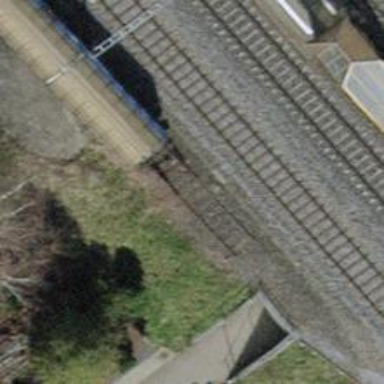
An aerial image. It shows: Railway buffer stop.